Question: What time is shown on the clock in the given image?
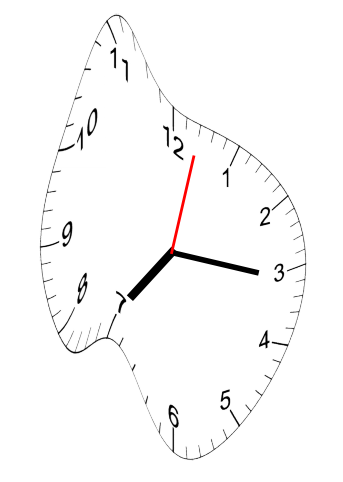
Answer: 07:16:02